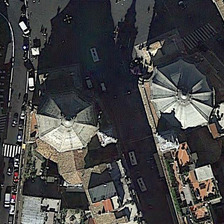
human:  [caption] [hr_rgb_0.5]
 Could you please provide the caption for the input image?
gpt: a church is near a road with many cars .

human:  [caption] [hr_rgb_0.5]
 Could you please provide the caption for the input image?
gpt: a church is near a road with many cars .

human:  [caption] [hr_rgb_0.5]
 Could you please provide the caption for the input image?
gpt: a church is near a road with many cars .

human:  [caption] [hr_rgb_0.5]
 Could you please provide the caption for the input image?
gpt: a church is near a road with many cars .

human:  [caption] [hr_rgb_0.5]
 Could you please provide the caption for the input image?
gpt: a church is near a road with many cars .